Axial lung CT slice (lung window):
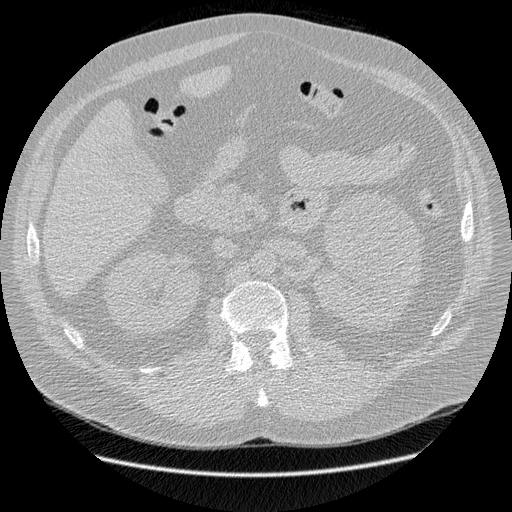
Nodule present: no